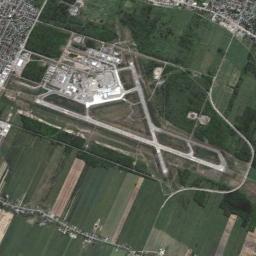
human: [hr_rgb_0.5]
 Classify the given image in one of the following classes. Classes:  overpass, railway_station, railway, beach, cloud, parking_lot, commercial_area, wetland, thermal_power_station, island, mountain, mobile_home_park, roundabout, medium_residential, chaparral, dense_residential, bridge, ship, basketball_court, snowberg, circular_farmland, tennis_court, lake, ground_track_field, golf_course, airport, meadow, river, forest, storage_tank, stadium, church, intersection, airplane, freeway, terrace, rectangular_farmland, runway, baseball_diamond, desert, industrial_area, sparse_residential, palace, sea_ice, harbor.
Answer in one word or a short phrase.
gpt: airport